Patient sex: F
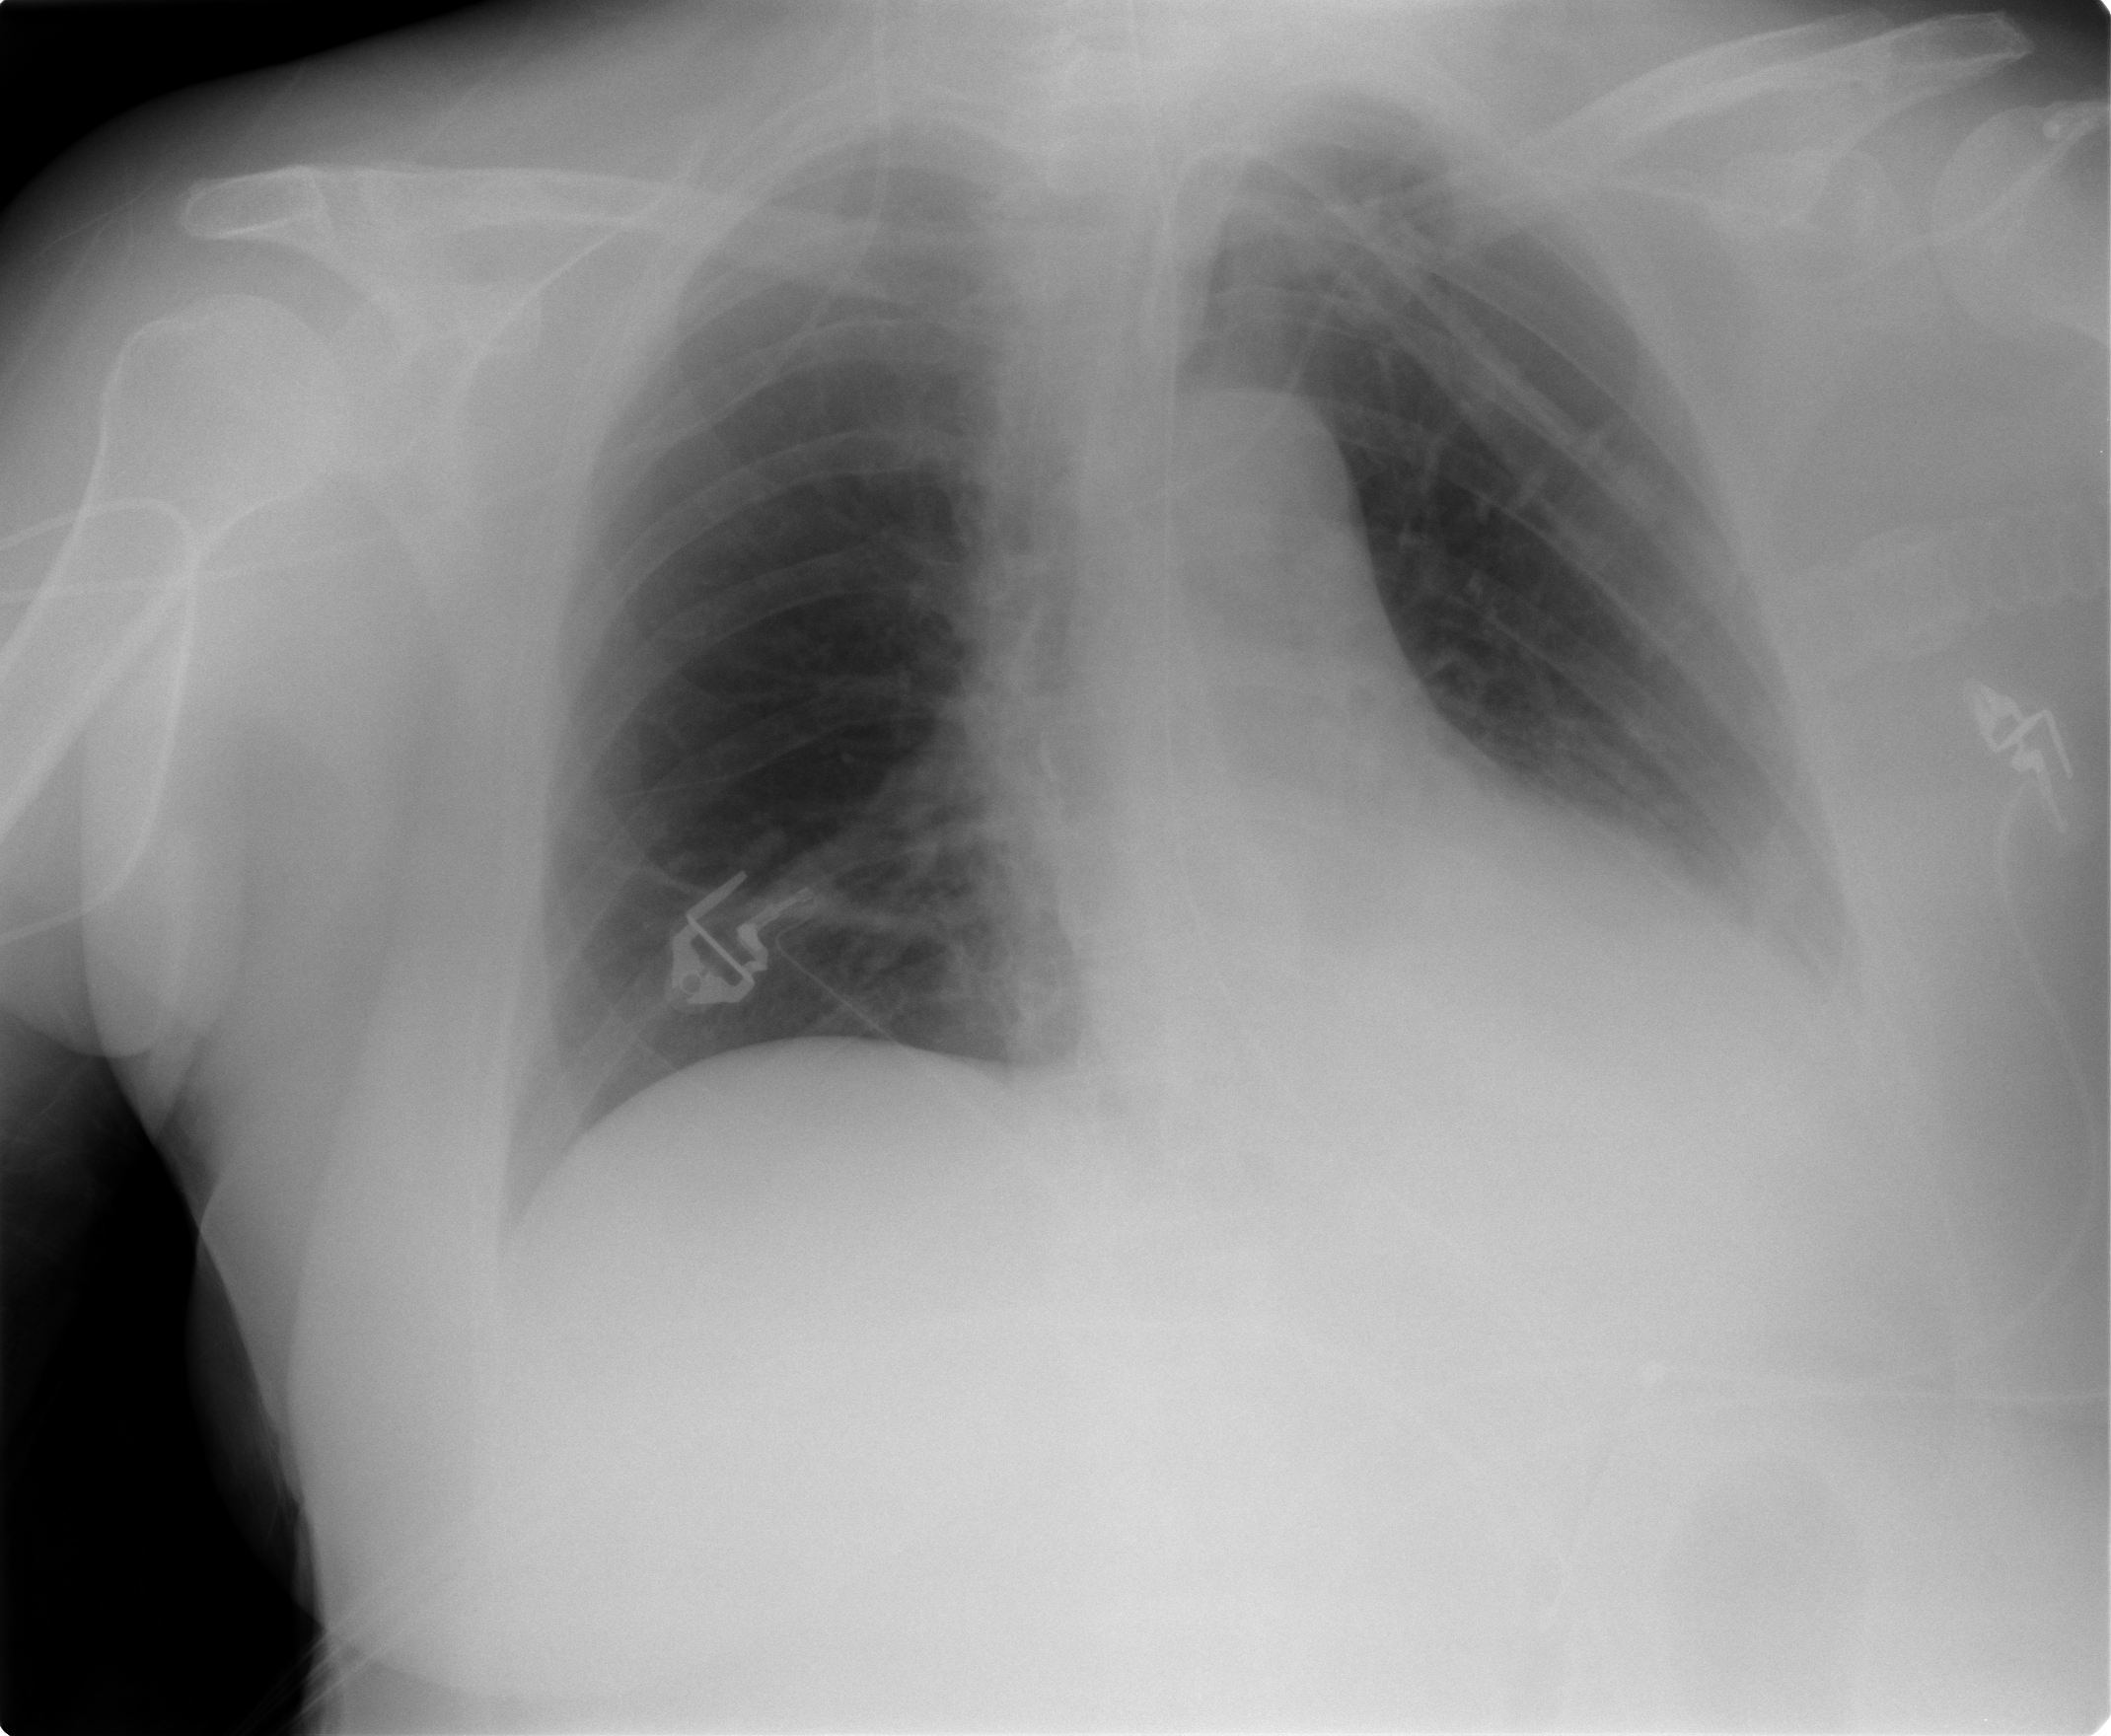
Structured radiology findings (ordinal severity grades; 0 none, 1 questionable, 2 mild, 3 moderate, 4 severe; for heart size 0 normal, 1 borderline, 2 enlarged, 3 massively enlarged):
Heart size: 0
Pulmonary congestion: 0
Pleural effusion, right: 0
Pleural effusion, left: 2
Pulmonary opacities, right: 0
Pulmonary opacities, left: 0
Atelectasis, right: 0
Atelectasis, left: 2